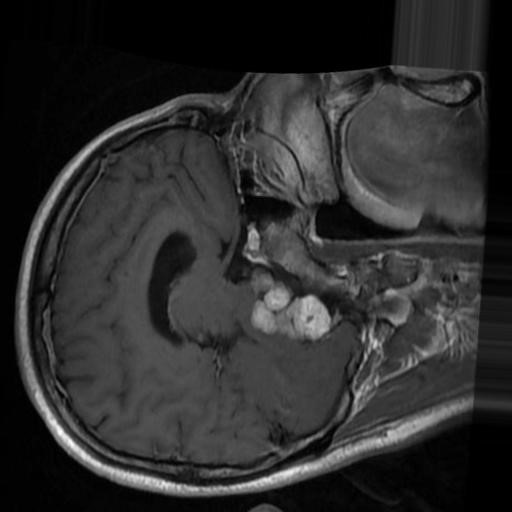
Label: brain_menin